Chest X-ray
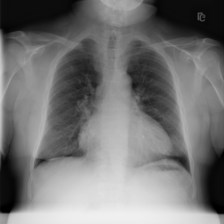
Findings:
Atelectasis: negative
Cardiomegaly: positive
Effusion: negative
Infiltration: negative
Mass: negative
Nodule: negative
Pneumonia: negative
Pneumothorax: negative
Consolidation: negative
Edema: negative
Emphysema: negative
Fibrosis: negative
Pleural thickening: negative
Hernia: negative